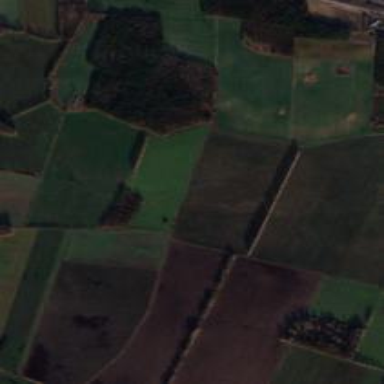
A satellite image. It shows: Picturesque farmland scene.